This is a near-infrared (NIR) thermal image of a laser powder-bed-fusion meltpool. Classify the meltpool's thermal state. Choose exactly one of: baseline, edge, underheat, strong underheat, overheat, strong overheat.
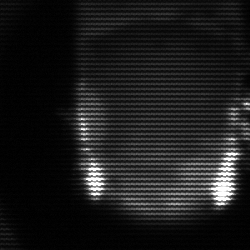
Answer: baseline